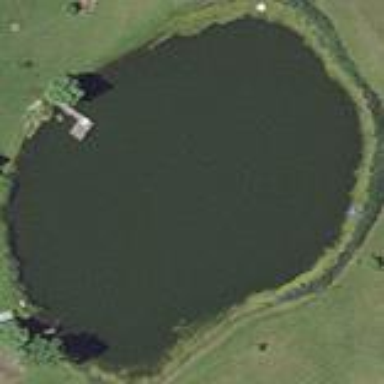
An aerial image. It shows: Pond surrounded by natural water.